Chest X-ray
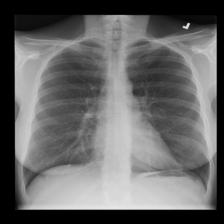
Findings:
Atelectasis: negative
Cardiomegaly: negative
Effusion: negative
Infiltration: negative
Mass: negative
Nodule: negative
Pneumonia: negative
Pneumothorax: negative
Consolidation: negative
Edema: negative
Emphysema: negative
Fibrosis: negative
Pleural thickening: negative
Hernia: negative